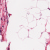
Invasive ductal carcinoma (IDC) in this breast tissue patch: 1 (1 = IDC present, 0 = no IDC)